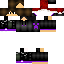
A male human skin with dark skin, wearing brown long hair dressed in a black hoodie and black pants, featuring a closed mouth.